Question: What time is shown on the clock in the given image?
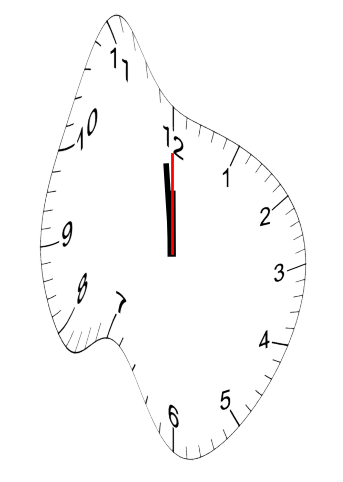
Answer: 11:59:00